一年级 · 算术
小明和小红一共买了（）个苹果。

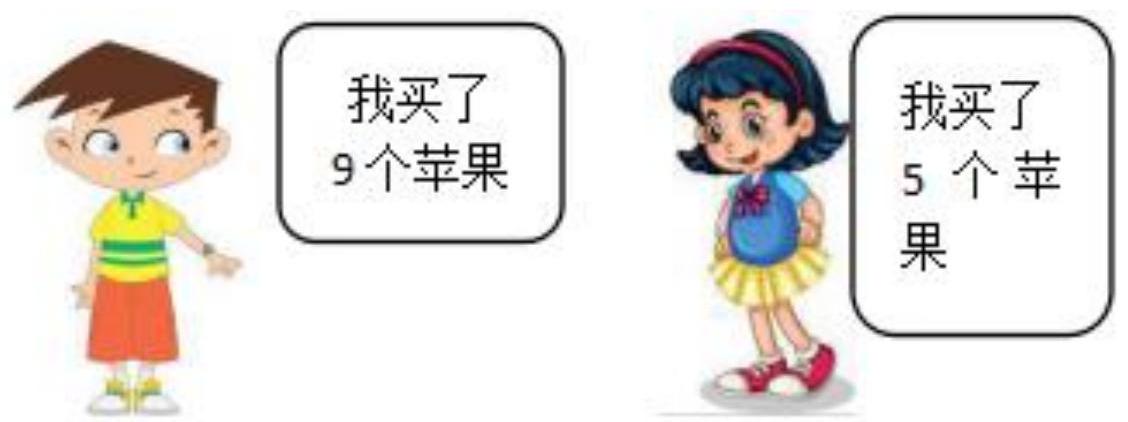
A、 11
B、 14
C、 15

答案: B
解析: 解$B ; 9+5=14$ 个